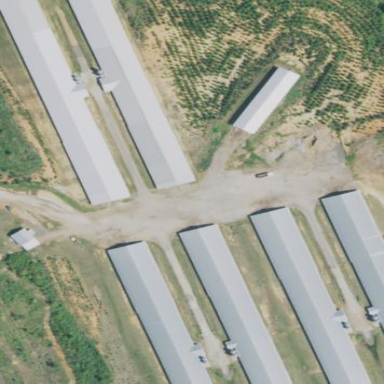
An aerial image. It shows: Farmyard area.